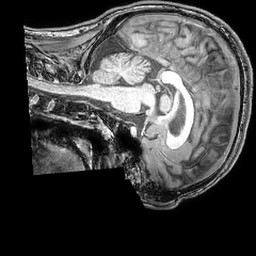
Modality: T1w
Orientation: sagittal
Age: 19
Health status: ill
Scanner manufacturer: philips
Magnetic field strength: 3 T
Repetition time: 0.007 s
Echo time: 0.0035 s